$\textbf{Введение}$ На рис. 1 представлена типичная вольтамперная характеристика (ВАХ) полупроводникового диода. При прямом включении сила тока $I$ через диод быстро увеличивается с ростом напряжения $U$, а при обратном – ток практически отсутствует. С повышением температуры диода ветвь ВАХ его прямого включения смещается влево (рис. 2).   Температурным коэффициентом напряжения (ТКН) диода называют отношение $\eta = \dfrac{\Delta U}{\Delta T}$, где $\Delta U$ $–$ изменение напряжения на диоде, вызванное изменением его температуры $\Delta T$ при фиксированном значении силы тока. $\textbf{Задание}$ Определите ТКН выданного вам полупроводникового диода. Для этого:
Снимите и изобразите на одном графике (формат А5) участки ВАХ диода для 4-х температур из диапазона $20~^\circ С - 60~^\circ С$ (для каждой ВАХ достаточно получить 5 точек в интервале токов от $5~мА$ до $15~мА$).
По результатам измерений постройте график (формат А5) зависимости напряжения на диоде $U_x$ от температуры $T$ при силе тока $I_x = 10~мА$.
По графику зависимости $U_x(T)$ определите ТКН диода. $\textbf{Примечания}$ 1) Во время эксперимента диод должен оставаться $\textbf{СУХИМ}$, для этого помещайте его и термометр в пробирку, а горячую воду наливайте в стакан термостата. 2) Для снятия ВАХ используйте провод с зажимами типа «крокодил» и магазин сопротивлений с источником напряжения, схема которого представлена на рис. 3.  3) Использовать мультиметр в режиме амперметра $\textbf{ЗАПРЕЩЕНО}$! Рассчитывайте силу тока, текущего через диод, измеряя напряжение на одном из резисторов магазина. 4) Сила тока через диод не должна превышать $50~мА$. Подключайте диод к магазину сопротивлений только во время измерений. 5) Расчет погрешностей в работе не требуется. $\textbf{Оборудование}$ Диод, магазин сопротивлений с источником, провод с зажимами типа «крокодил», мультиметр с щупами, термометр, термостат (состоящий из внешнего пенопластового стакана, пластикового стакана, разделительного кольца, крышки и пробирки), горячая вода по требованию, лист миллиметровой бумаги формата А4 для построения графиков, салфетка для поддержания чистоты на рабочем месте.
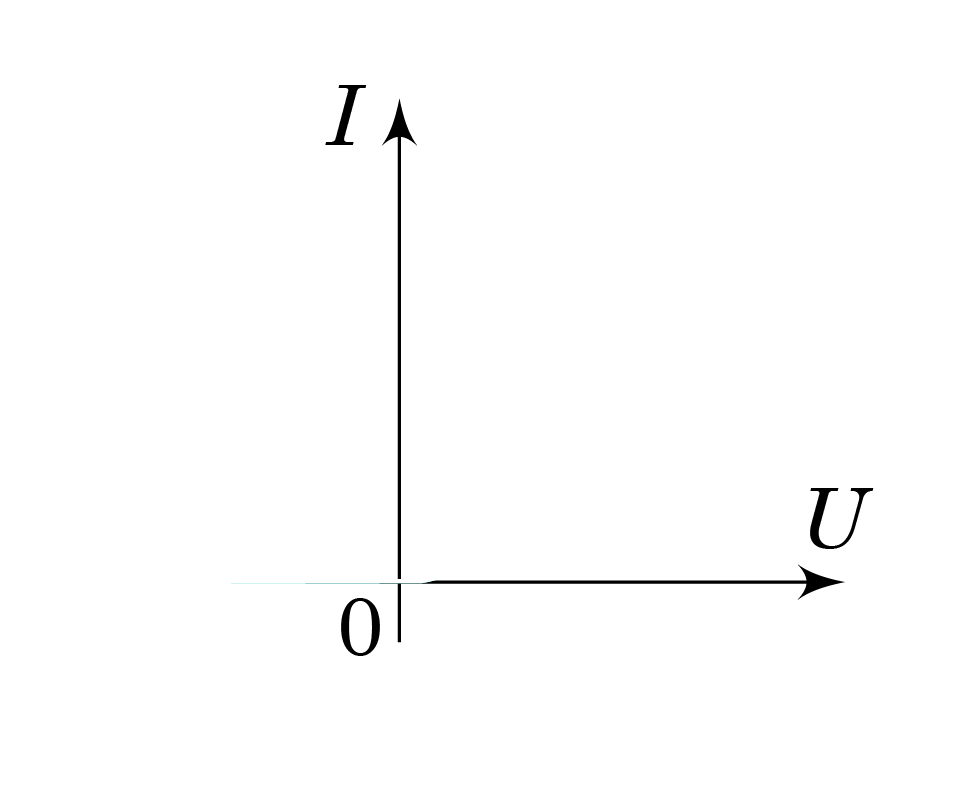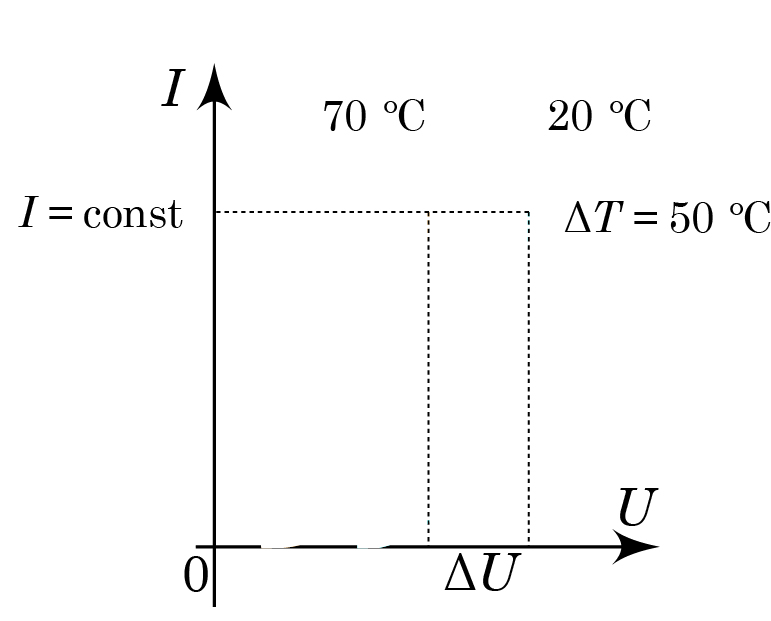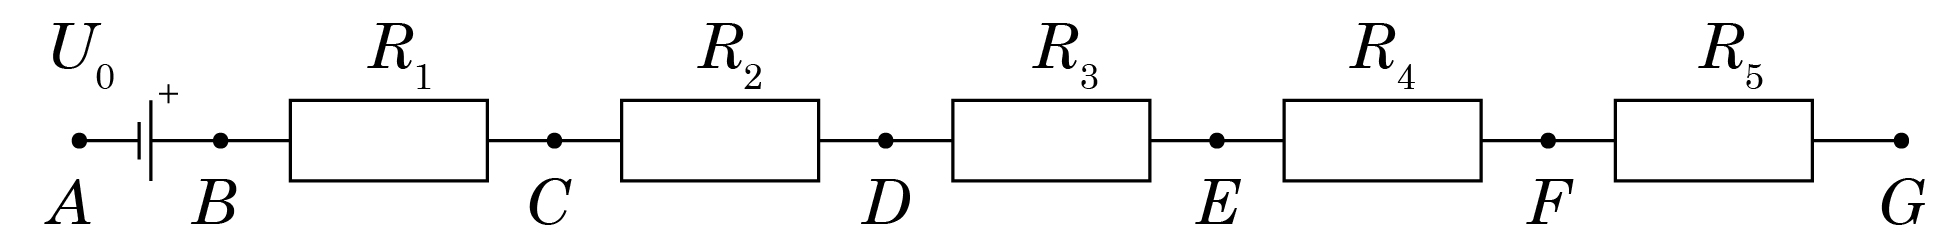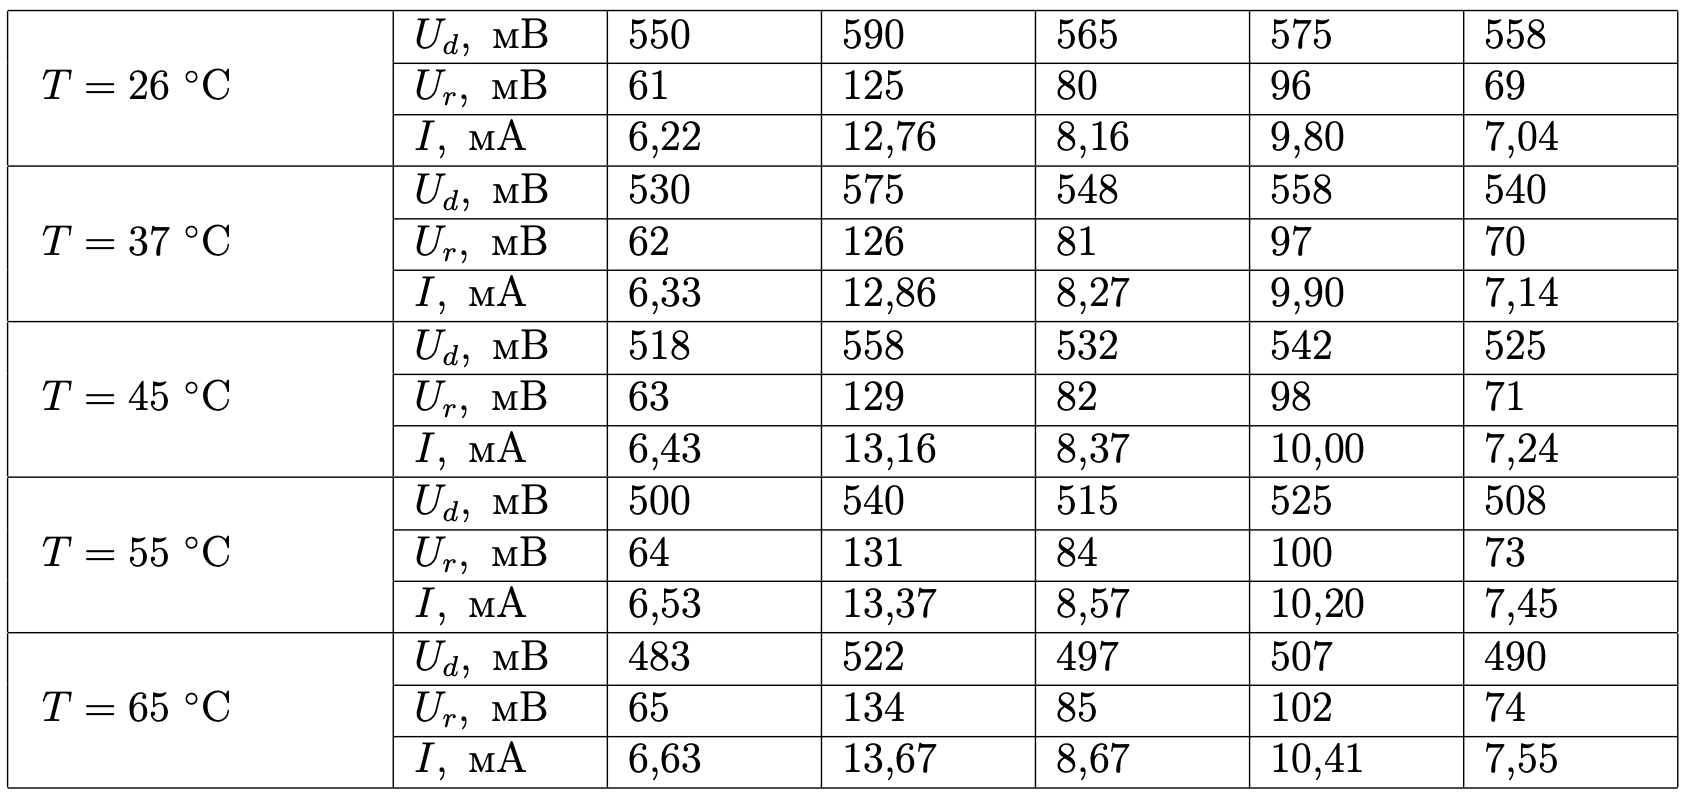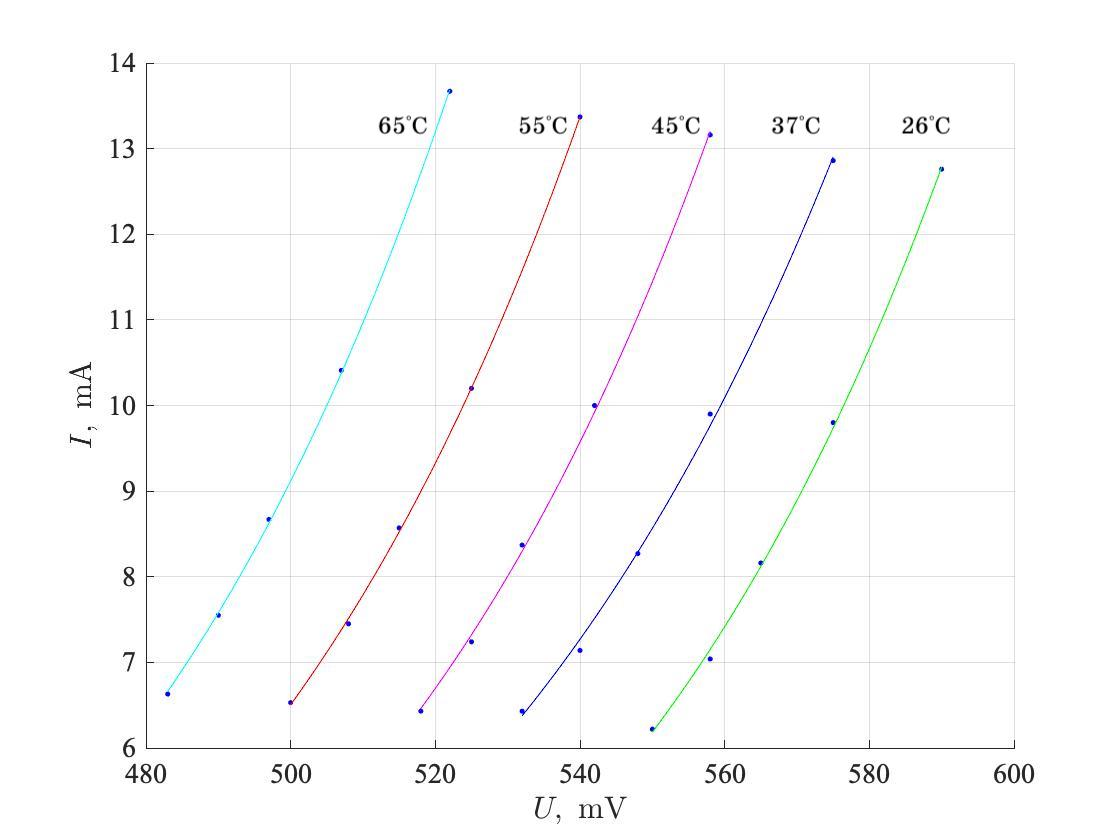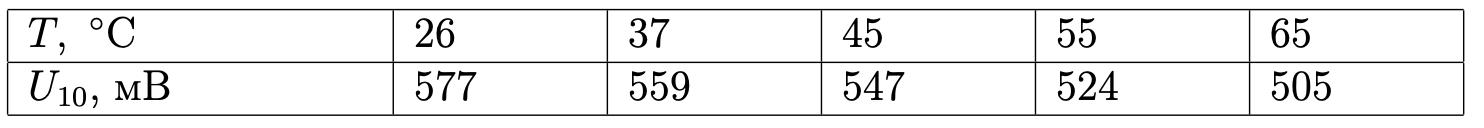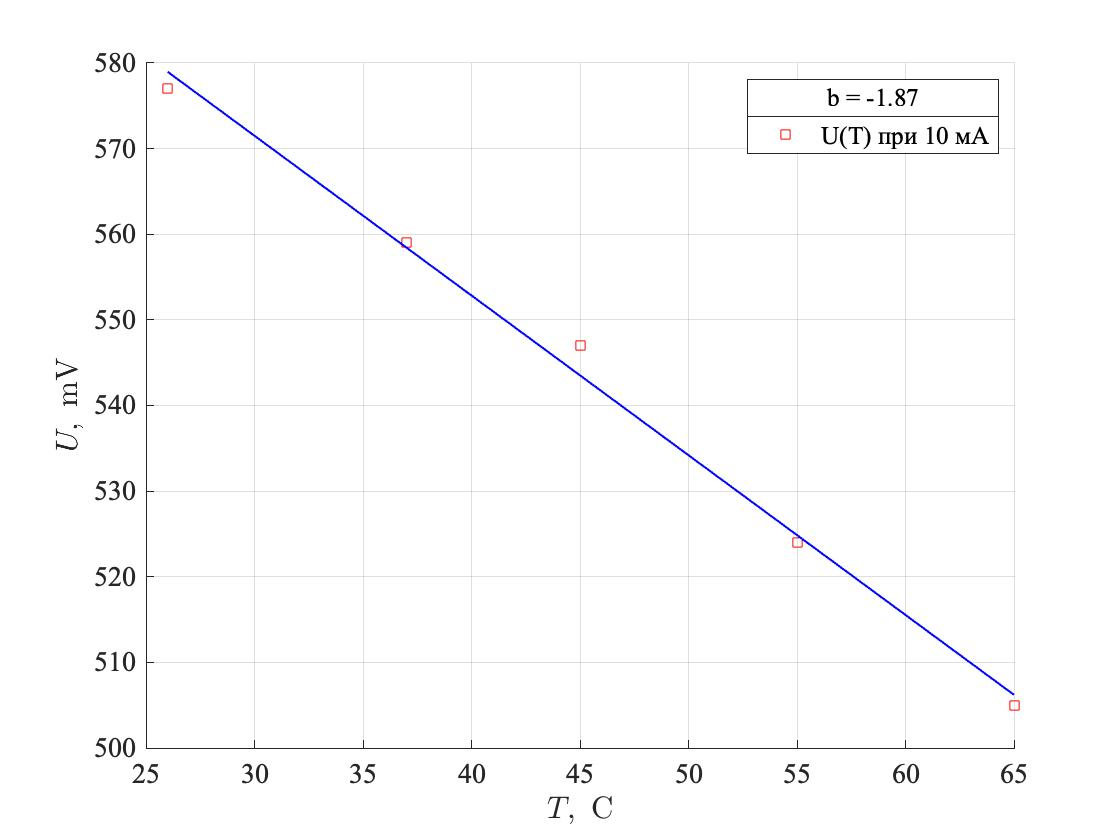
Снимите и изобразите на одном графике (формат А5) участки ВАХ диода для 4-х температур из диапазона $20~^\circ С - 60~^\circ С$ (для каждой ВАХ достаточно получить 5 точек в интервале токов от $5~мА$ до $15~мА$).
Решение: Сопротивления резисторов магазина измеряются омметром. $R_{BC} = 5,0~Ом, R_{CD} = 10~Ом, R_{DE} = 20~Ом, R_{EF} = 40~Ом, R_{FG} = 80~Ом $(в разных установках величины сопротивлений могут отличаться от указанных в пределах 10 %). Для снятия ВАХ необходимо подключить диод в прямом направлении к контакту $\textit{А}$ и контактам $\textit{С}, D, E, F$ или $G$ магазина сопротивлений. Дополнительные точки ВАХ в интересующем диапазоне могут быть получены при соединении проводом различных контактов магазина. Снять 5 точек ВАХ в пределах от $5$ до $15~мА$, можно, например, при величинах сопротивлений магазина: $75~Ом, 95~Ом, 115~Ом, 135~Ом, 155~Ом$. Напряжение измеряется вольтметром непосредственно на контактах, к которым подключен диод. Сила тока рассчитывается через напряжение на одном из последовательно включенных резисторов. В данном решении измерялось напряжение на резисторе $R_{CD} = 9,8~Ом$. За время измерения одной ВАХ температура в термостате изменяется не более чем на $1 ^\circ \text{C}$, и этим можно пренебречь. Для увеличения скорости остывания системы в интервале между измерениями пластиковый стакан можно внимать из пенопластового стакана, но на время снятия ВАХ первоначальную конструкцию термостата необходимо восстанавливать. В данном решении ВАХ снимались при $65, 55, 45, 37$ и $26$ $^\circ \text{C}$. В таблице представлены полученные результаты. Условные обозначения: $U$ $–$ напряжение на диоде, $I$ $–$ сила тока через диод.  На рисунке представлены фрагменты пяти ВАХ при разных температурах (cлева-направо уменьшение температуры).

По результатам измерений постройте график (формат А5) зависимости напряжения на диоде $U_x$ от температуры $T$ при силе тока $I_x = 10~мА$.
Решение: Из графиков находим напряжение на диоде при токе $I = 10~мА$.

По графику зависимости $U_x(T)$ определите ТКН диода.
Решение: По графику зависимости $U_x(T)$ находим $\eta =~ –1,87~мВ/~^\circ \text{C}$ , что согласуется со справочными данными для кремниевых полупроводниковых диодов.
Ответ: $\eta =~ –1,87~мВ/~^\circ \text{C}$
Темы:
E, Всероссийские